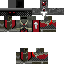
A male skeleton skin with dark skin, wearing brown helmet dressed in a red armor chest and red pants, featuring a closed mouth.